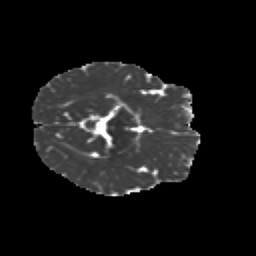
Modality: MD
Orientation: axial
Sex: male
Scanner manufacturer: siemens
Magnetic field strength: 3 T
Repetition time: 5 s
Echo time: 0.071 s